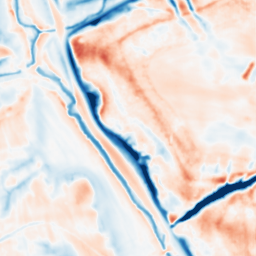
Category: multiscale
Decomposition family: dog_multiscale
Decomposition parameters: sigma_ratio: 2
n_scales: 3
base_sigma: 1
Upsampling method: fft_zeropad
Upsampling parameters: scale: 8
Upsampling scale: 8